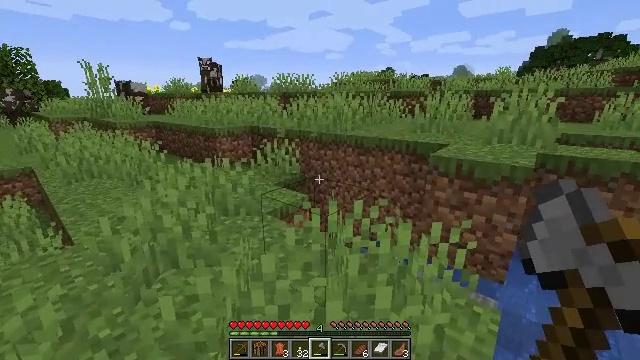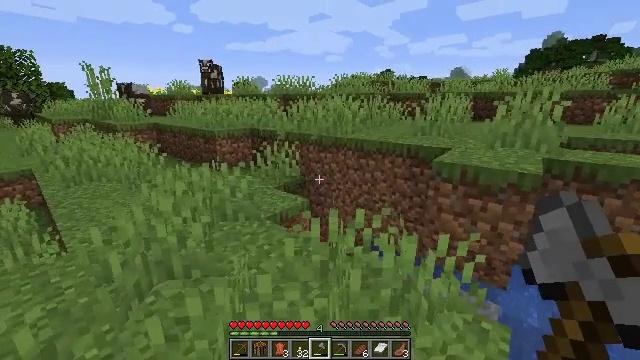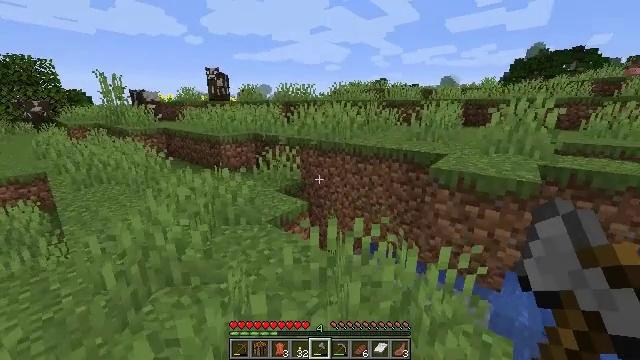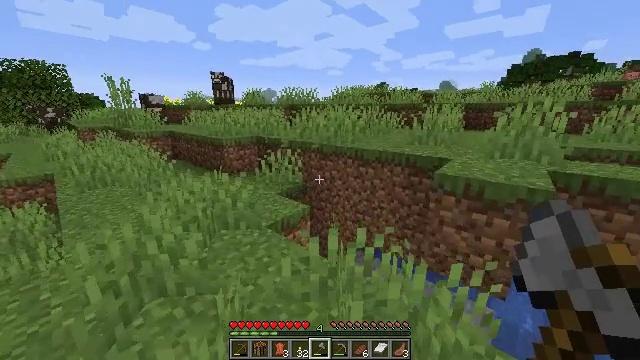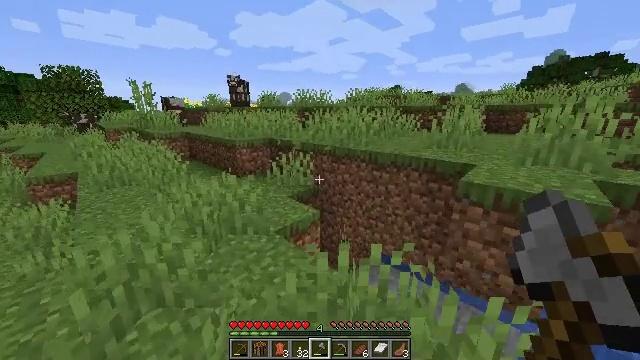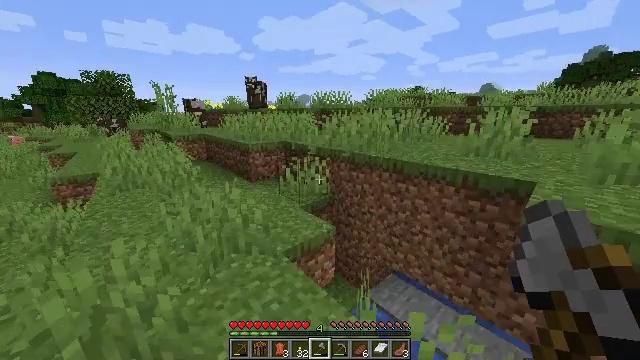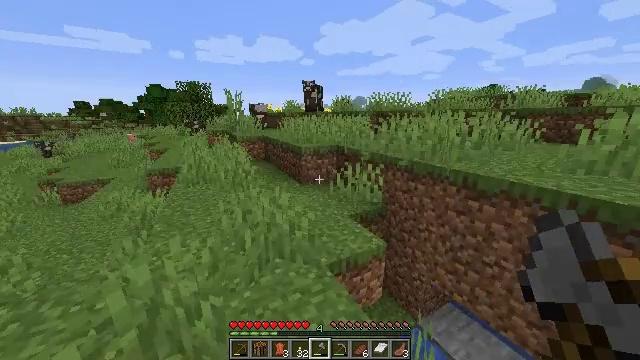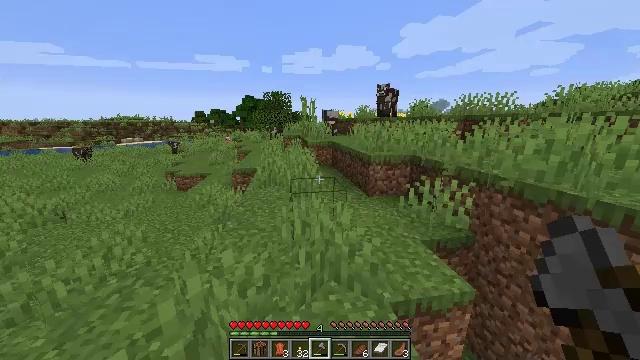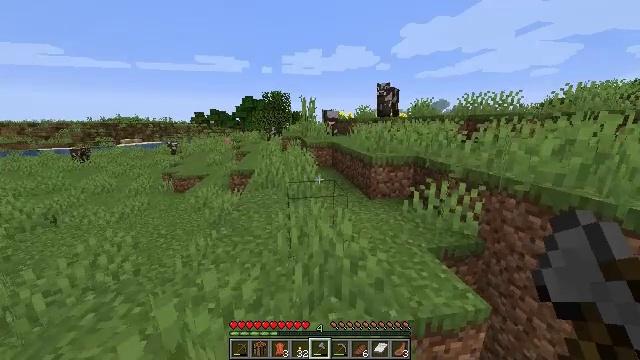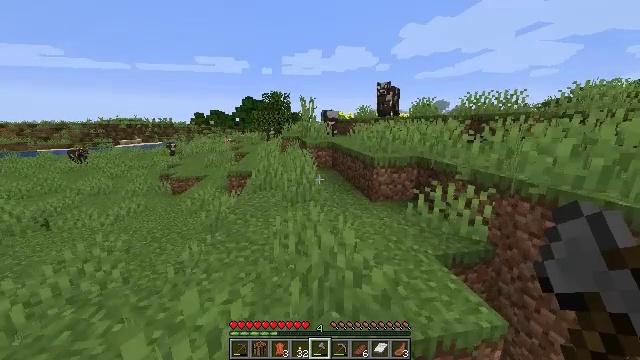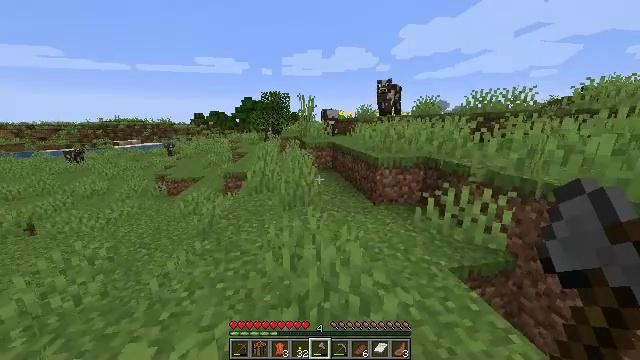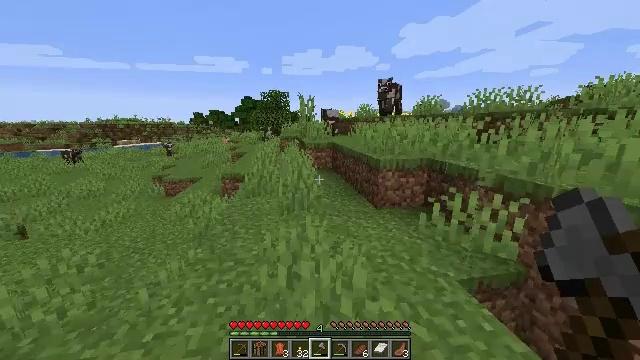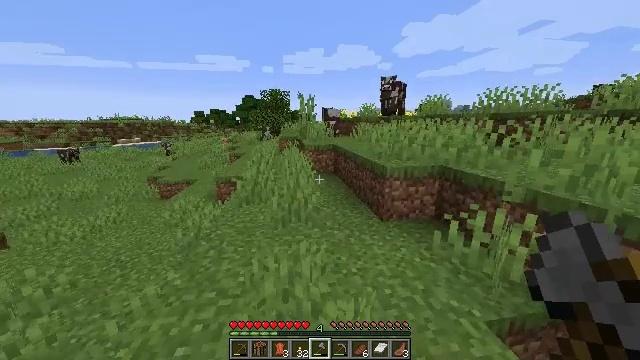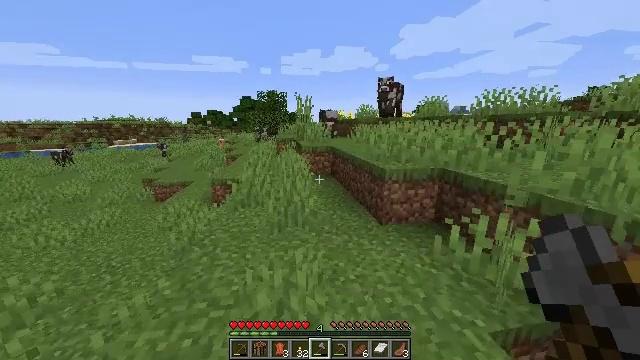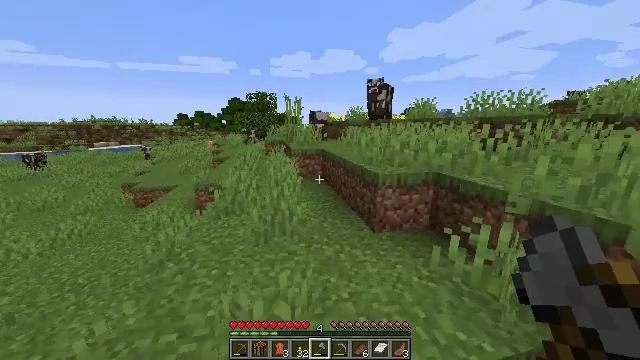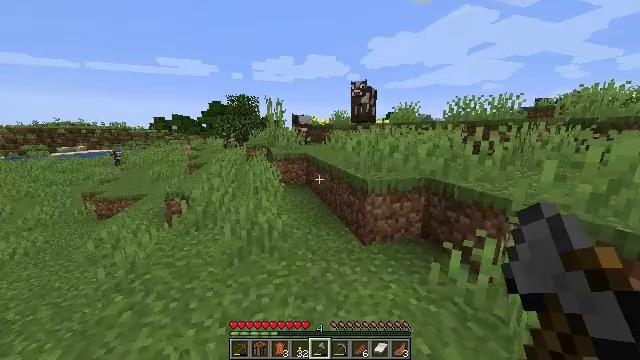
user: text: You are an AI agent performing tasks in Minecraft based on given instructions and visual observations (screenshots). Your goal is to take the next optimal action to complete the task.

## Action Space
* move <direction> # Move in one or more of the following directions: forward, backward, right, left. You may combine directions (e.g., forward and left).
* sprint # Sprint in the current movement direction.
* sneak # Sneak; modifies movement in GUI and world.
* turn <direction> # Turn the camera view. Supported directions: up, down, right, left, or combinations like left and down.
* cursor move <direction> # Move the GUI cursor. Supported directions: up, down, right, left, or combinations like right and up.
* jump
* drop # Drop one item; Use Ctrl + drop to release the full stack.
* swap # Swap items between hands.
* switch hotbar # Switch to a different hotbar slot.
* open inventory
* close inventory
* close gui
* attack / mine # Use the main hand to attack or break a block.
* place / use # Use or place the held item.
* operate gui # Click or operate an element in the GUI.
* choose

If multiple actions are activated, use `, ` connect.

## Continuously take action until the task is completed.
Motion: motion action
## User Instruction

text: Attack the ground to gather dirt.
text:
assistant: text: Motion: move forward, sprint
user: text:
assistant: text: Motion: move forward, sprint
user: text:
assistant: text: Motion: move forward, sprint
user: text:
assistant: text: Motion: move forward, sprint, turn left
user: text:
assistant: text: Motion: move forward, sprint, turn left
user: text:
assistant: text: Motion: move forward, sprint, turn left
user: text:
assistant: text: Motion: move forward, sprint, turn left and up
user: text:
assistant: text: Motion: move forward, sprint
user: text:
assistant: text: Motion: move forward, sprint
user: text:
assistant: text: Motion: move forward, sprint
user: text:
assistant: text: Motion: move forward, sprint
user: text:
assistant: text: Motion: move forward, sprint
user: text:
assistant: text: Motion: move forward, sprint
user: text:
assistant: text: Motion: move forward, sprint, turn right
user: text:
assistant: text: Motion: move forward, sprint, turn right
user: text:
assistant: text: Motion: move forward, sprint, turn right
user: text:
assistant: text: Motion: move forward, sprint, turn right
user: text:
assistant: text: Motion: move forward, sprint, turn right
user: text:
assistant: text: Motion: move forward, sprint, turn right
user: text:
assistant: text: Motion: move forward, sprint, turn right
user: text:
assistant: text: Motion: move forward, sprint, turn right
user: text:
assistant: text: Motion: move forward, sprint, turn right
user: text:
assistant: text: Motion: move forward, sprint, turn right and up
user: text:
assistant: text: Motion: move forward, sprint, turn right
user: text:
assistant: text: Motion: move forward, sprint, turn right
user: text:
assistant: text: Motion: move forward, sprint
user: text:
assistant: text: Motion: move forward, sprint, turn right, jump
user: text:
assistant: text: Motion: move forward, sprint, turn right, jump
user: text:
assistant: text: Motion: move forward, sprint, jump
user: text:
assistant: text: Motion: move forward, sprint, turn right, jump